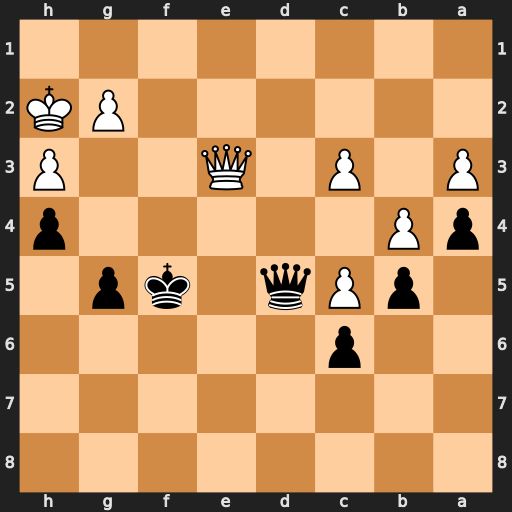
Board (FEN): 8/8/2p5/1pPq1kp1/pP5p/P1P1Q2P/6PK/8
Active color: b
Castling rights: -
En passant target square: -
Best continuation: Qe5+ Qxe5+ Kxe5